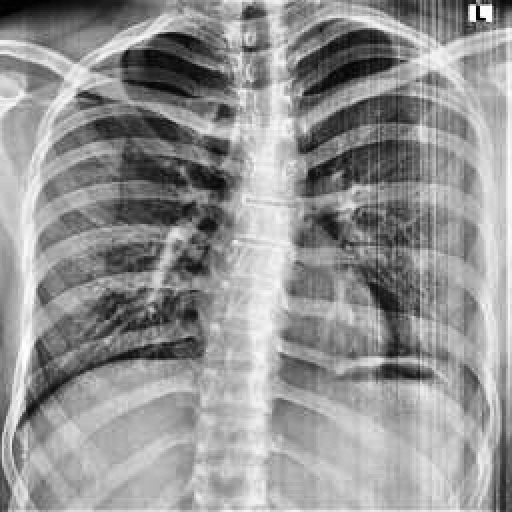
Finding: NORMAL